Question: I'm trying to fully understand the <URL>.

I do not understand why there is a need for an in the upper half of the synchronization cycle.
The purpose of the are as follows (copied from the second paragraph in section 4):
> [...] in the case of packet loss, the edits are queued up in a stack and are retransmitted to the remote party on every sync until the remote party returns an acknowledgment of receipt.
That makes sense. But later in the sixth paragraph (the case) it says:
> This indicates that the previous response must have been lost. Therefore the and copies the Backup Shadow into Shadow Text (step 4).
So, as far as I understand it:
- During normal operation: the (in the upper half) will contain a single entry, which is acknowledged and removed during the next synchronization cycle.- In case of a network error: the client fail to acknowledge the and the server will then simply clear it.
If this is correct, then the in the upper half will either be empty or contain a single entry. And further more, that single entry will never be (re-)sent back to the client under any circumstance. Making it completely useless?!
The obvious question is then
I'm sure that I'm missing something important. Please help me out.
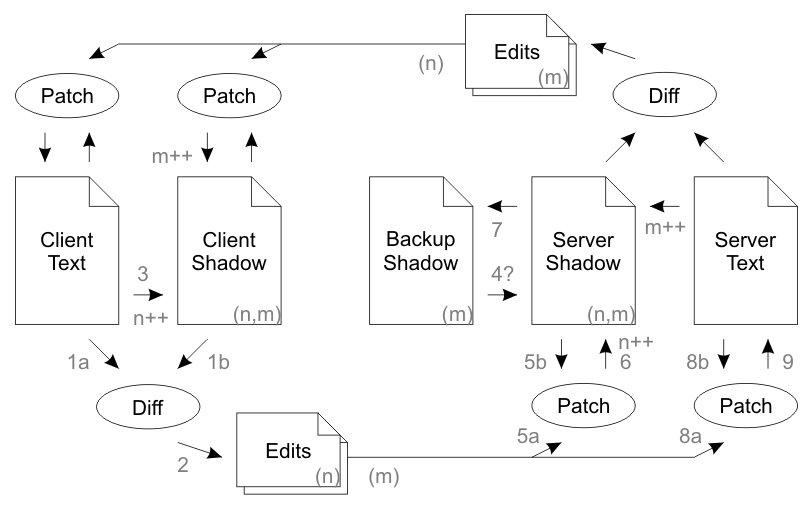
Answer: Your point is valid for the architecture. The server's 'Edits' stack is a holdover from the more generic symmetric representation where both client and server have identical function and structure (where, in particular, either party can initiate communication). While the Client's 'Backup Shadow' would ideally be dropped in the client-server setup to save on space/time, the 'Edits' may still use the stack data structure without any downsides and with the benefit of a consistent API. Note that the algorithm dates from circa 2009. Today (2017), you might opt to use WebSockets or WebRTC instead. The differential synchronization algorithm anticipates and accommodates such a setup where both parties are essentially and follow an identical protocol.